Brain MRI, t2w sequence, axial 2D slice.
Patient: age 35, sex F, weight 90 kg, height 1.9 m
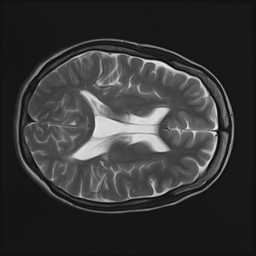